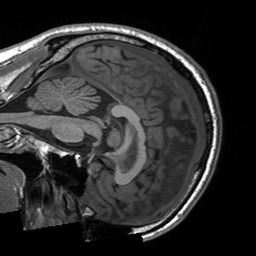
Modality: T1w
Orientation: sagittal
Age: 47
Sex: male
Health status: healthy
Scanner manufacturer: siemens
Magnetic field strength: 3 T
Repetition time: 2 s
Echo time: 0.00203 s